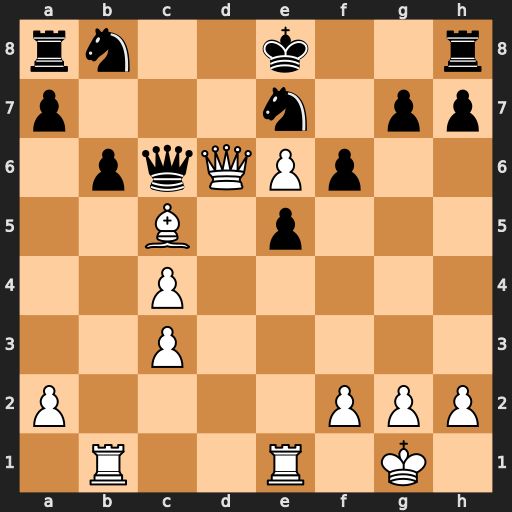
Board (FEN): rn2k2r/p3n1pp/1pqQPp2/2B1p3/2P5/2P5/P4PPP/1R2R1K1
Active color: w
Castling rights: kq
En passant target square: -
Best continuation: Qxe7#